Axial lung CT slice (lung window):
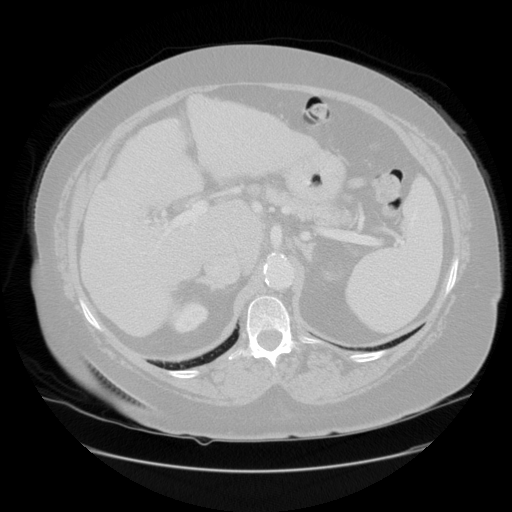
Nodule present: no